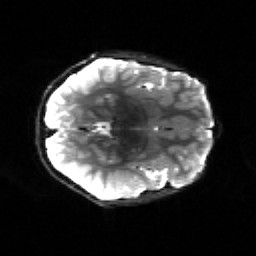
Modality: sbref
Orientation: axial
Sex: male
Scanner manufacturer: siemens
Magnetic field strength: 3 T
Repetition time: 5 s
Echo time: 0.071 s